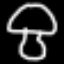
Label: mushroom